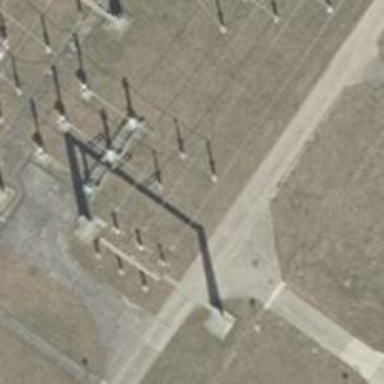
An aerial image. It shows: Power line carrying busbar.